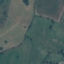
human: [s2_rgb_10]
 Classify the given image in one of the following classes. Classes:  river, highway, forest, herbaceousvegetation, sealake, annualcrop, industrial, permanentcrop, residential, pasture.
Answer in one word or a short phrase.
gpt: Pasture